Question: Part of my database schema involves the entities:
'''
Jobs
Agencies
Agents
and relation JobAgent
'''
- - -
The database will be SQL Server 2008
Here is my schema:

My problem is that Jobs.agencyid must always be equal to Agents.agencyid when related through JobAgent.
If Jobs.agencyid were to be updated to a new agency, The Agents would then belong to a different Agency than the Job.
What would be the best way to redesign my schema to avoid relying on triggers or application code to ensure this consistency?
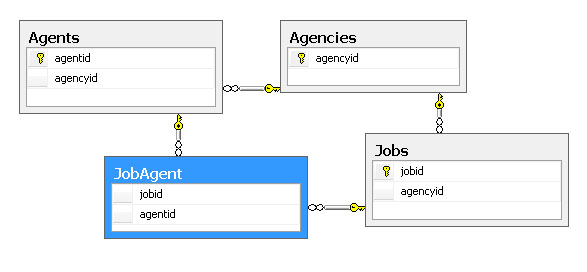
Answer: ## AGENCIES
-
## JOBS
- -
## AGENTS
- -
## JOBAGENT
- - - - - - -
You can define more than one foreign key constraint to a column - it just means that the value in JOBAGENT has to satisfy BOTH foreign key constraints to be allowed. But you'll have fun if you ever want to update jobs to a different agency... ;) SQL Server supports composite foreign keys: <URL>
## Update Regarding Updating
You have two choices -
- 'ON UPDATE CASCADE'-